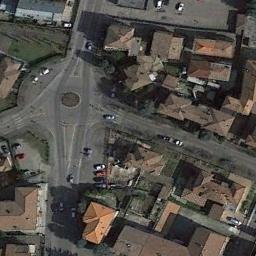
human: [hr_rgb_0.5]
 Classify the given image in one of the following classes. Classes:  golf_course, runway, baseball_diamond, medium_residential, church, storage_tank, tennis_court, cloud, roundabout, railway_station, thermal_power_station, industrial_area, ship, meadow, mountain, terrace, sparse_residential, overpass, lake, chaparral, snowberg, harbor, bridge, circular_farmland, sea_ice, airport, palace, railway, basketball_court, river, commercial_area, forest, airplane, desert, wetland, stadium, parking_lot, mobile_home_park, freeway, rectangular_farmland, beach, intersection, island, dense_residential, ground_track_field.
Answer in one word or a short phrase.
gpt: roundabout